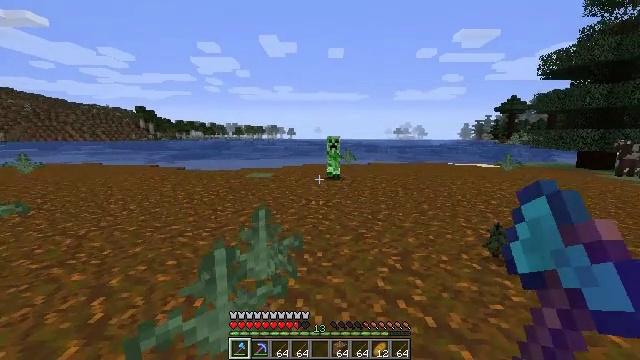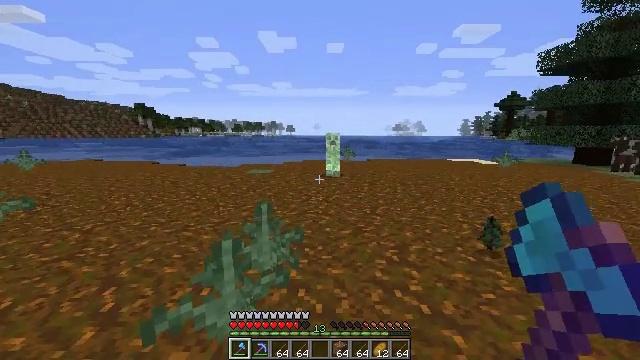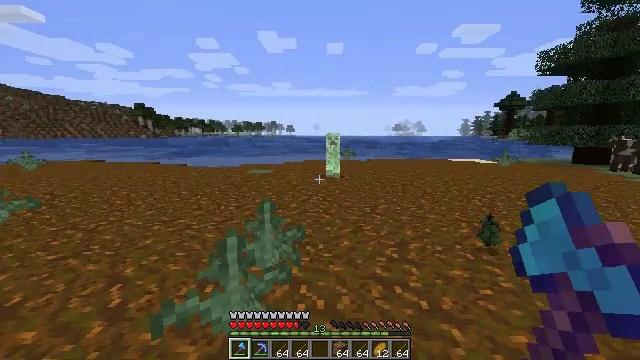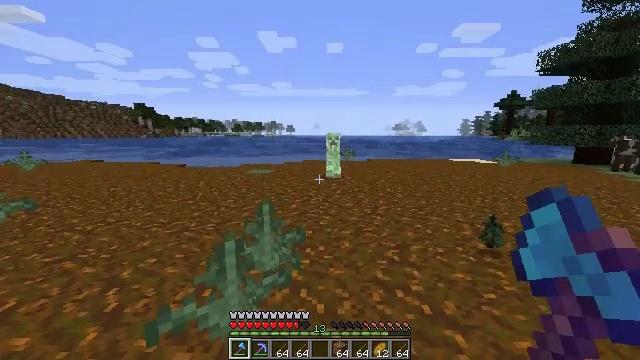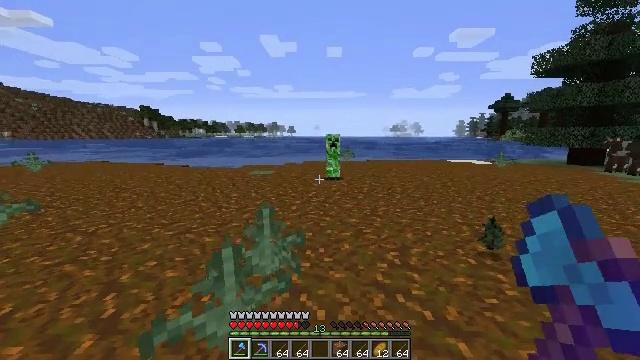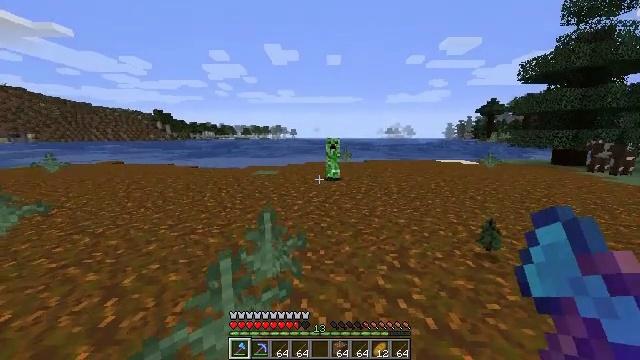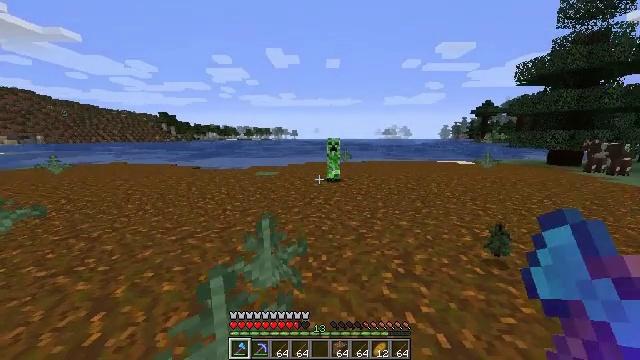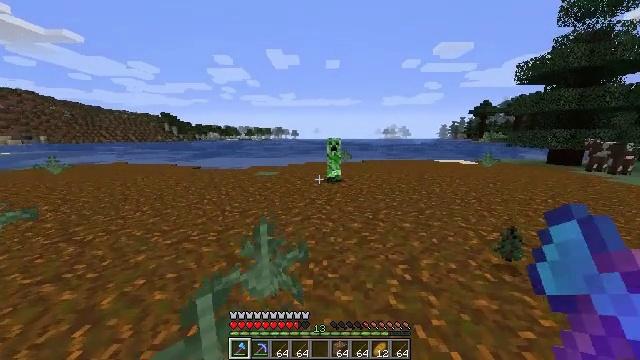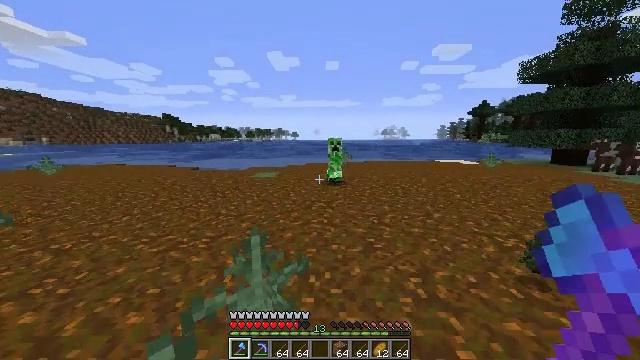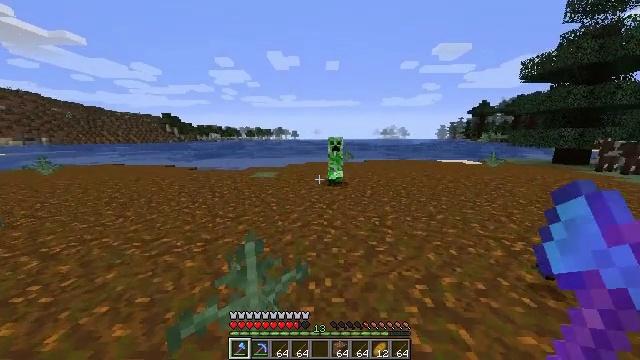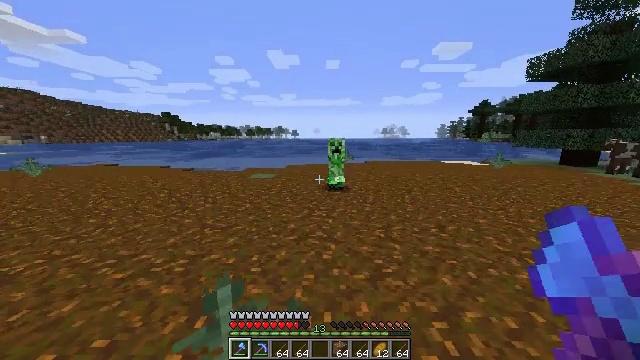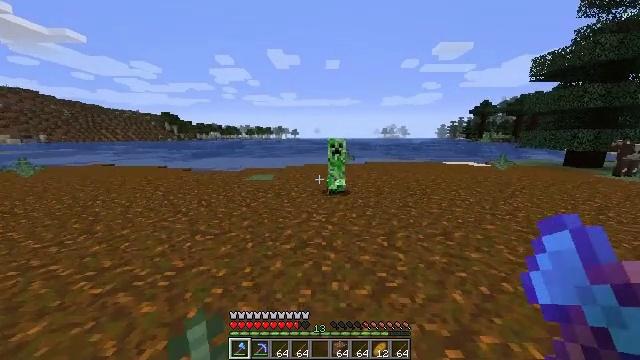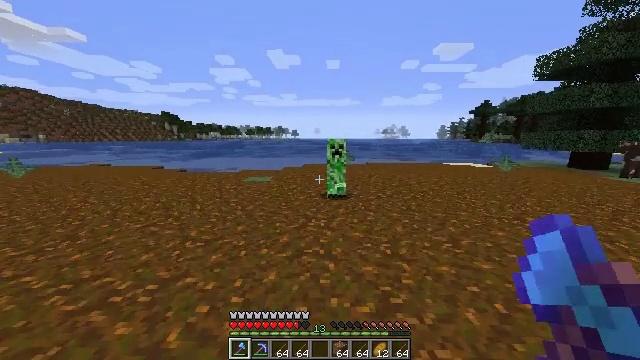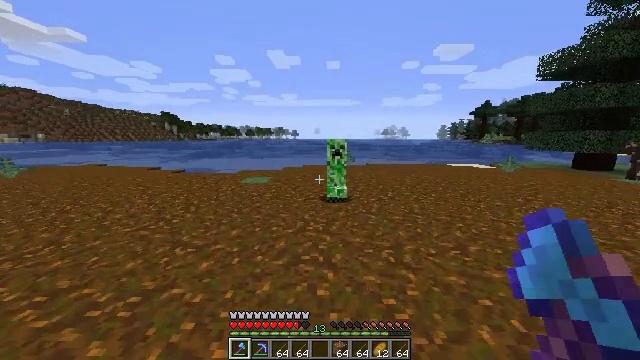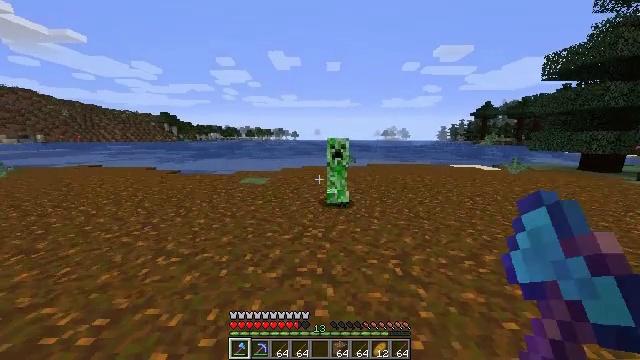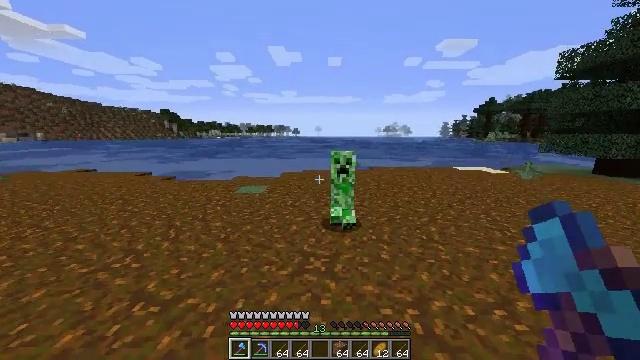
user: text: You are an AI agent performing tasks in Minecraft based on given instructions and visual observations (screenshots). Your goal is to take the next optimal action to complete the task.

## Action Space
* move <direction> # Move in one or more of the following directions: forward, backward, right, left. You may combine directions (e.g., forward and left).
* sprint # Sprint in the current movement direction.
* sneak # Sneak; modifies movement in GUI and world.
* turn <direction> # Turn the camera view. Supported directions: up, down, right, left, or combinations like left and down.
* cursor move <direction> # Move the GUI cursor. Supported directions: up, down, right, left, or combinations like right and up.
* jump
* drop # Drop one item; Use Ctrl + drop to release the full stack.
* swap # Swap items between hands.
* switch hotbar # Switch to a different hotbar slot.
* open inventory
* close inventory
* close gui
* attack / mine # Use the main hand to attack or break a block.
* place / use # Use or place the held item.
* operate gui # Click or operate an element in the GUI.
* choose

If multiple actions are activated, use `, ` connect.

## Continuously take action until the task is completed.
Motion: motion action
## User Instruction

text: Combat the creeper.
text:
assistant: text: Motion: no_op
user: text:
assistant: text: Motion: no_op
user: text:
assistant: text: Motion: move forward, sprint
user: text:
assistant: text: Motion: move forward, sprint
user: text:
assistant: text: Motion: move forward, sprint
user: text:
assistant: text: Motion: move forward, sprint
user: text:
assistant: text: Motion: move forward, sprint
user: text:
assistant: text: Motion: move forward, sprint
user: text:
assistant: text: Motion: move forward, sprint
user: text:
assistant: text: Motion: move forward, sprint
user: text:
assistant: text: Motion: move forward, sprint
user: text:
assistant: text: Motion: move forward, sprint
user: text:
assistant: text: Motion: move forward, sprint
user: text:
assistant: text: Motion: move forward, sprint
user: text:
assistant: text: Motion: move forward, sprint, jump
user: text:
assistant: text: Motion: move forward, sprint, turn down, jump
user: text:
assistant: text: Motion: move forward, sprint, turn right and down, jump
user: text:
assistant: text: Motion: move forward, sprint, turn right and down, jump
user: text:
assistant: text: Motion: move back, turn right and down
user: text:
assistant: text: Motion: move back, turn down
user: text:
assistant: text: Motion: move back, turn down
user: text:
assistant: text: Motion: move back, turn right and down, attack / mine
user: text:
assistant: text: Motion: move back, attack / mine
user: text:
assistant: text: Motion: move back, turn up, attack / mine
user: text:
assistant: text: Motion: move back, turn up
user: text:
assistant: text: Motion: move back, attack / mine
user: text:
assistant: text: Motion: attack / mine